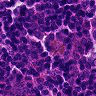
Metastatic tissue present: no